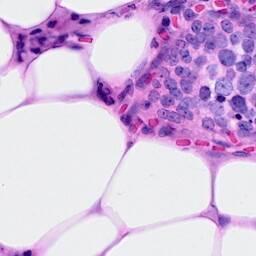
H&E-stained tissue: Breast